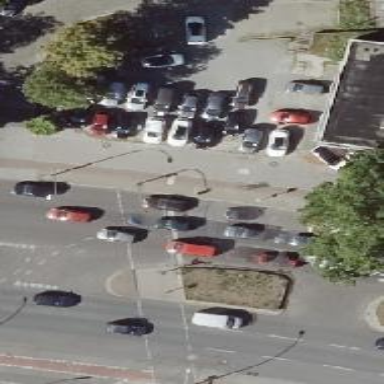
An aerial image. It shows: Road with traffic signals.